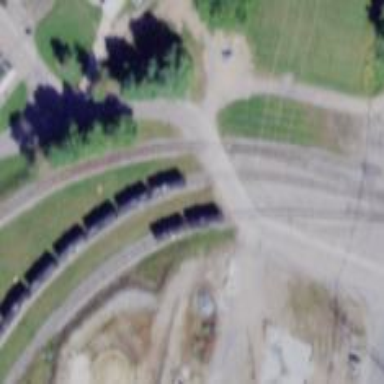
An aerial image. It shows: Railway siding for service.